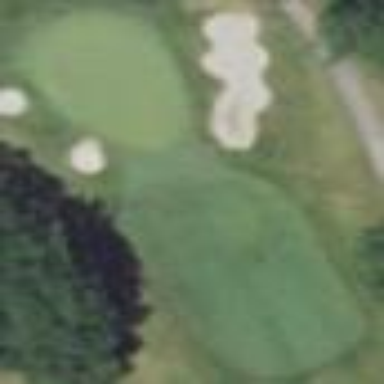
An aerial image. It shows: Golf fairway surrounded by grass.